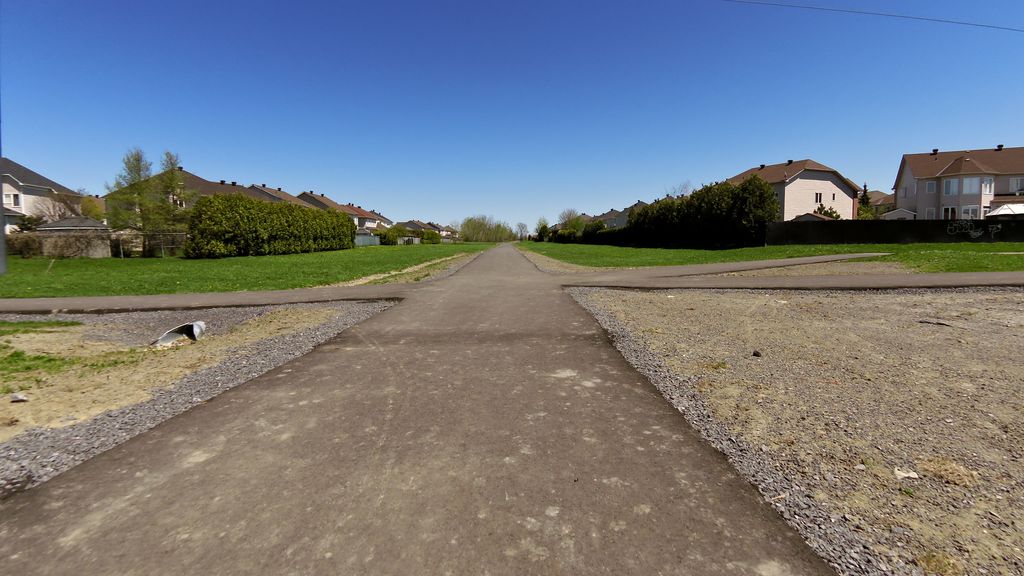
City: ottawa-gatineau